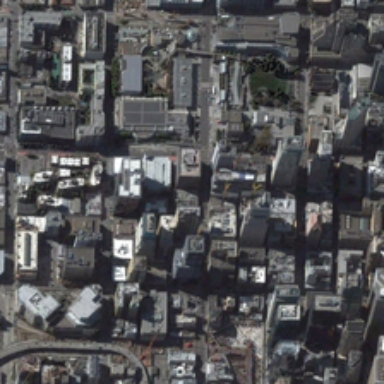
Many buildings are in a commercial area .